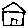
Label: house